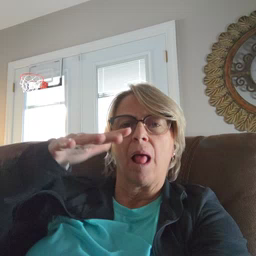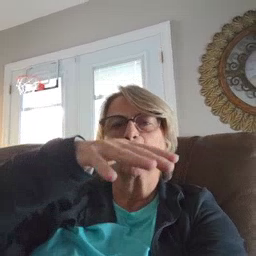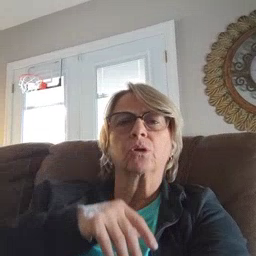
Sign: helicopter